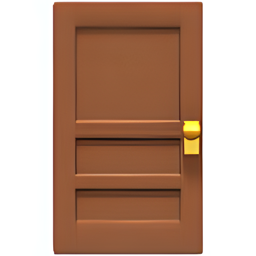
Name: door
Emoji: 🚪
Group: Objects
Sub-group: household